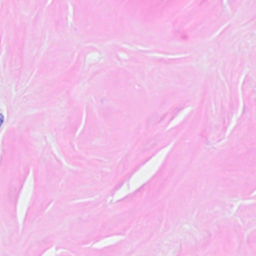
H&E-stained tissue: Breast